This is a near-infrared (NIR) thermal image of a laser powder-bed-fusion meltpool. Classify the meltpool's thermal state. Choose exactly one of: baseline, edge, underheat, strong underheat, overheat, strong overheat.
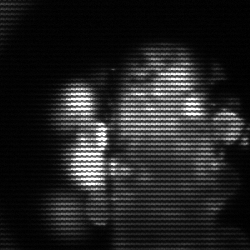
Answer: strong underheat